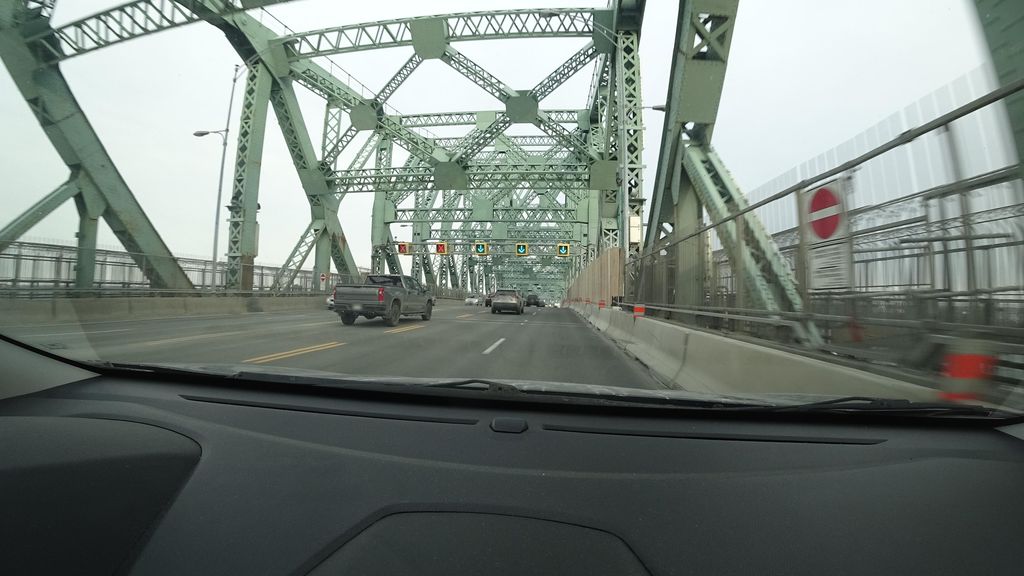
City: montreal